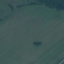
Label: Pasture